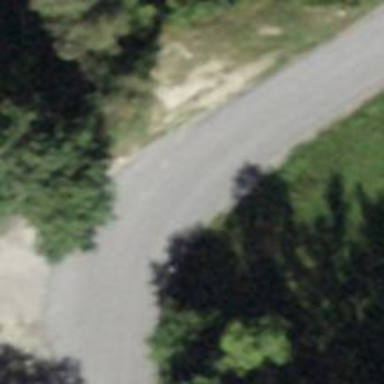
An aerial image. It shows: Unclassified paved road.